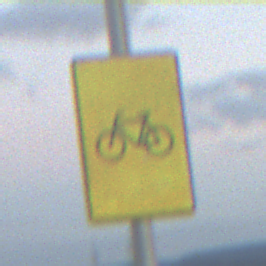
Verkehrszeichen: RadverkehrOhnePfeilsymbol
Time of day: SunriseSunset
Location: Outdoor (Nature)
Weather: PartlyCloudy
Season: NotSpecified
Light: Natural